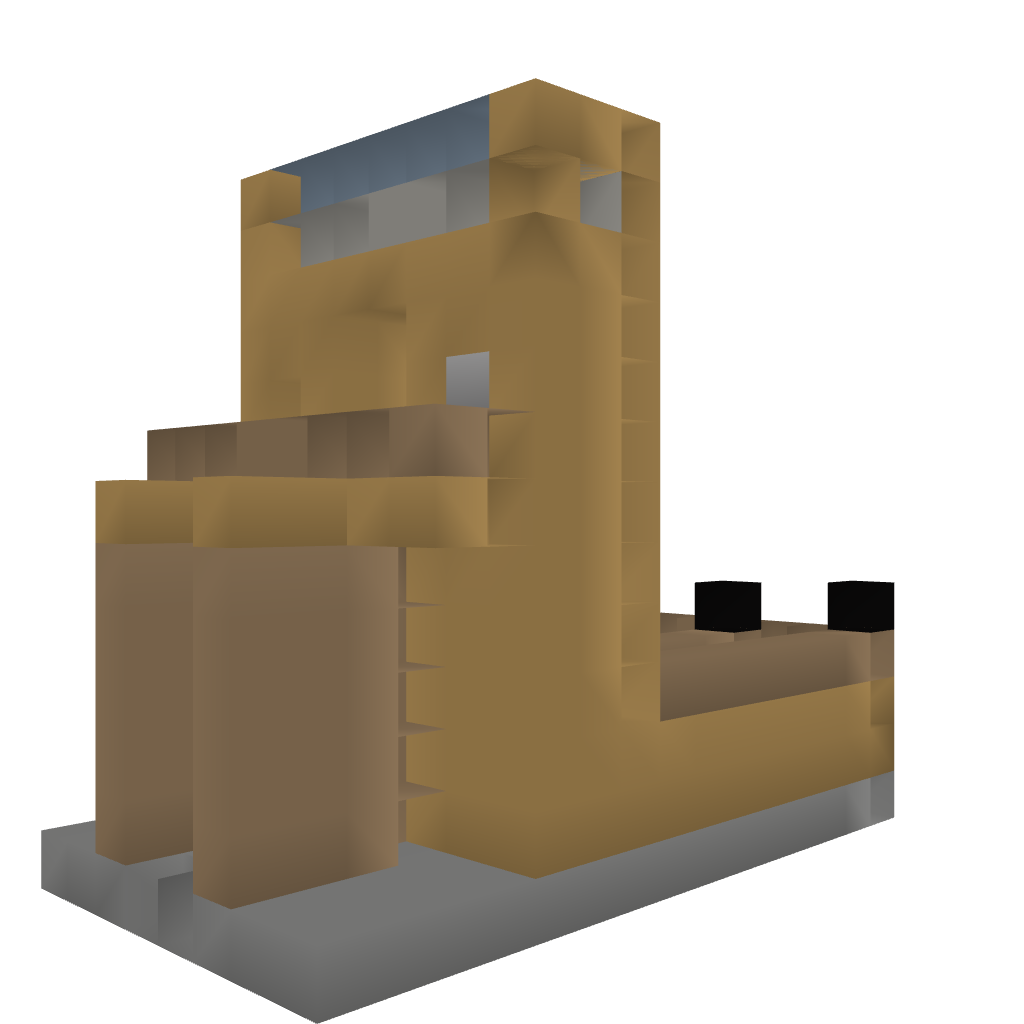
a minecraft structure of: Boat house and lighthouse